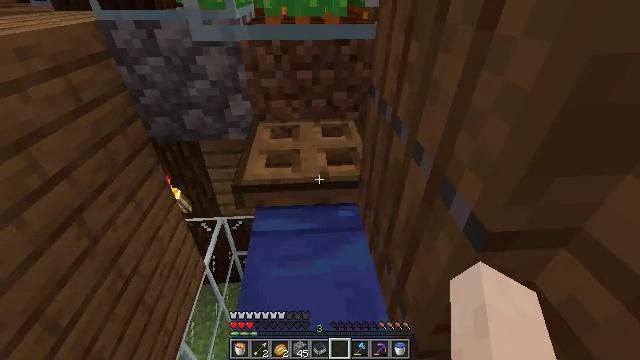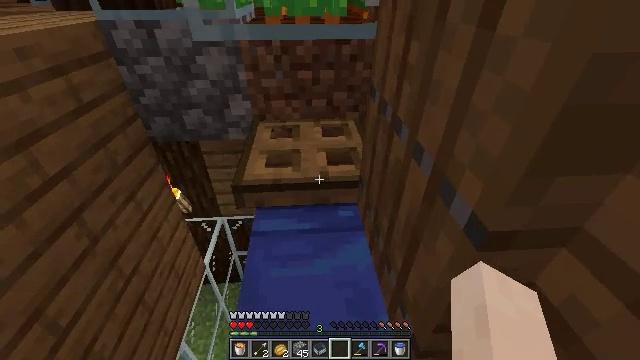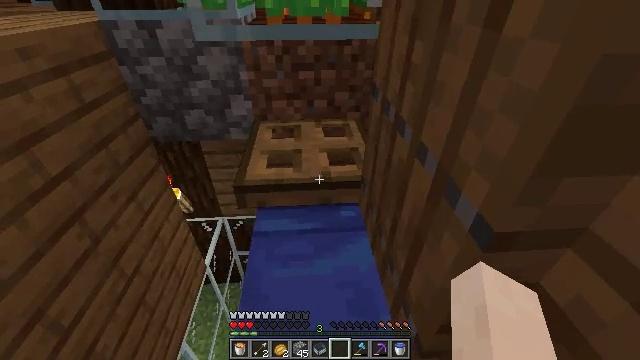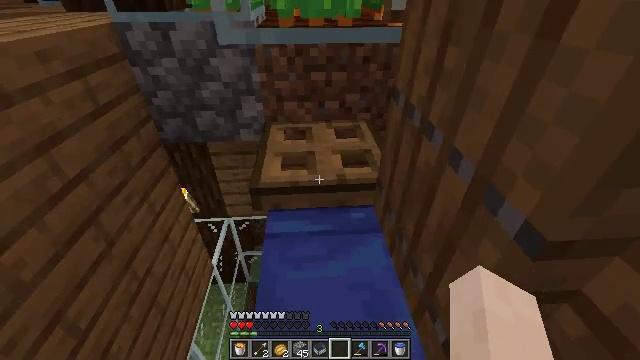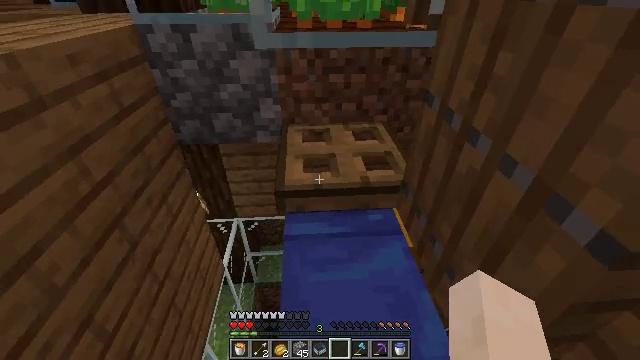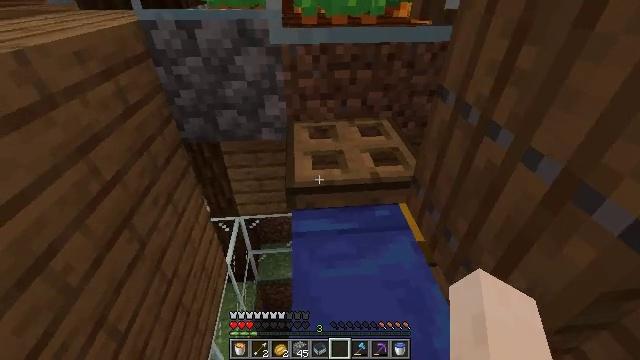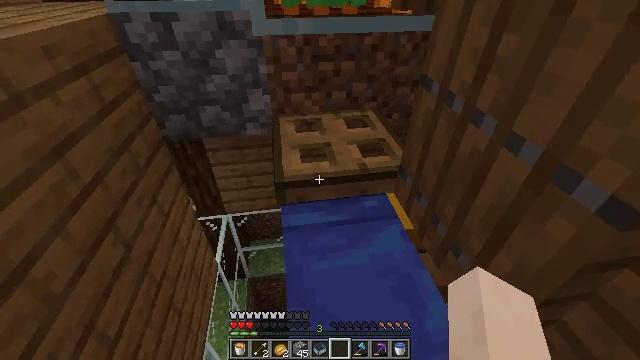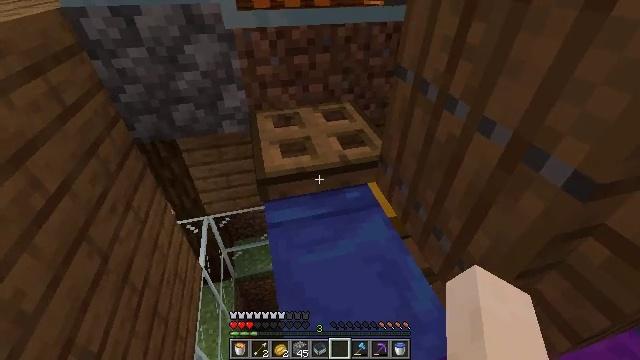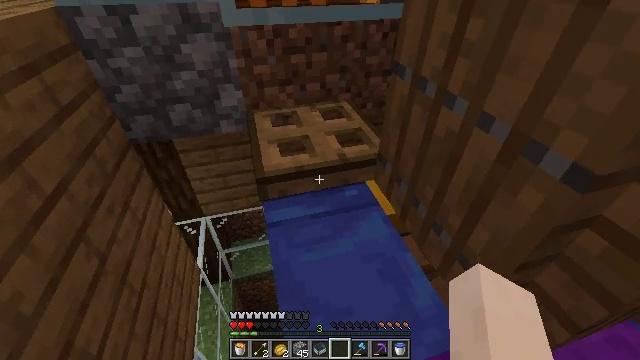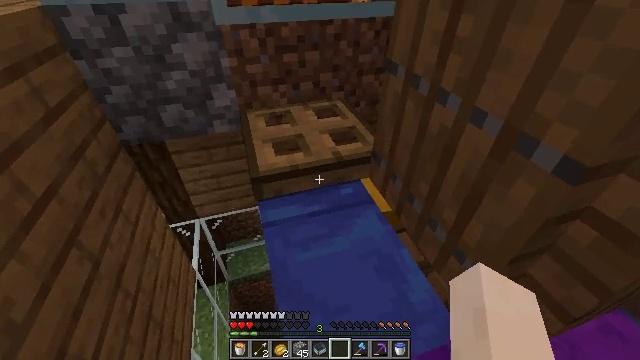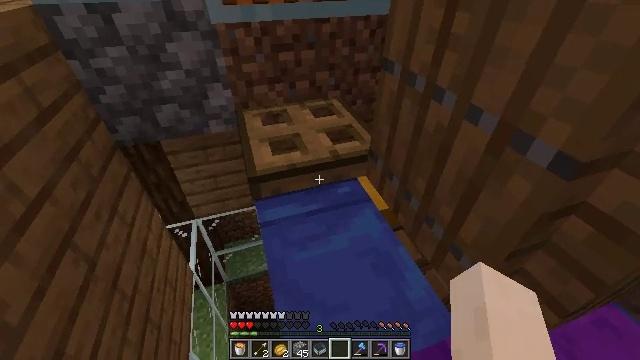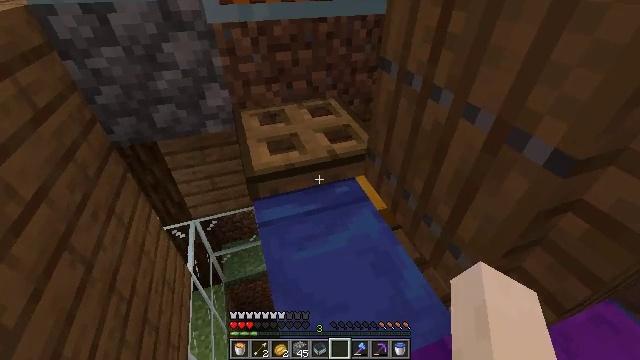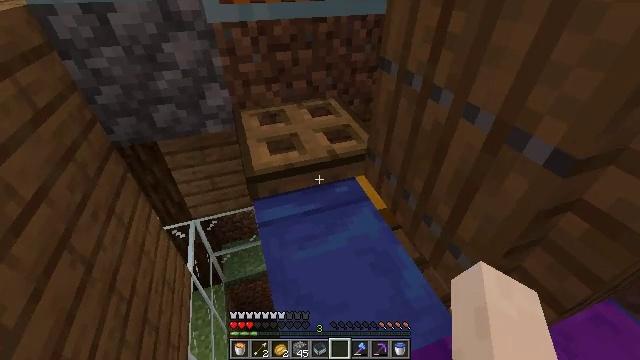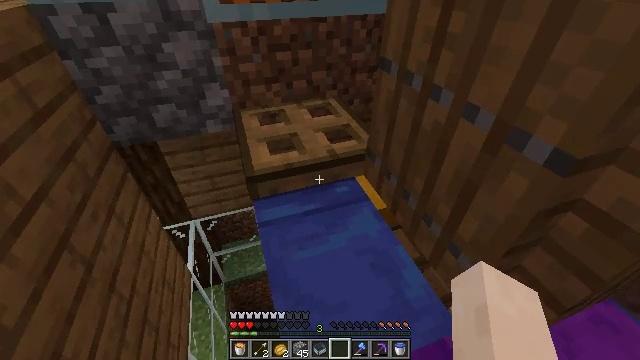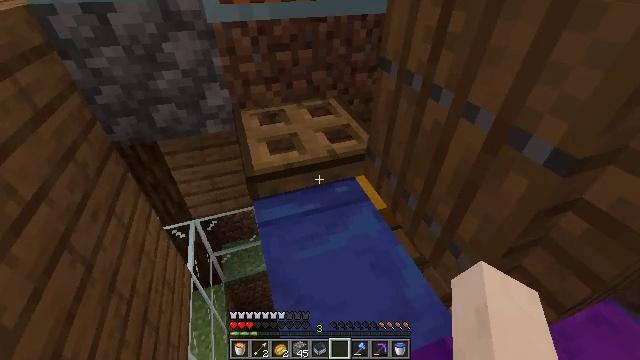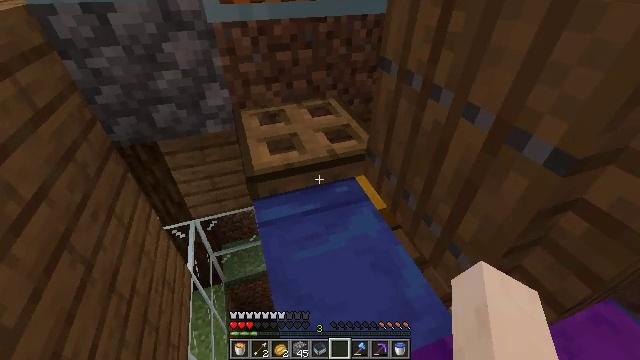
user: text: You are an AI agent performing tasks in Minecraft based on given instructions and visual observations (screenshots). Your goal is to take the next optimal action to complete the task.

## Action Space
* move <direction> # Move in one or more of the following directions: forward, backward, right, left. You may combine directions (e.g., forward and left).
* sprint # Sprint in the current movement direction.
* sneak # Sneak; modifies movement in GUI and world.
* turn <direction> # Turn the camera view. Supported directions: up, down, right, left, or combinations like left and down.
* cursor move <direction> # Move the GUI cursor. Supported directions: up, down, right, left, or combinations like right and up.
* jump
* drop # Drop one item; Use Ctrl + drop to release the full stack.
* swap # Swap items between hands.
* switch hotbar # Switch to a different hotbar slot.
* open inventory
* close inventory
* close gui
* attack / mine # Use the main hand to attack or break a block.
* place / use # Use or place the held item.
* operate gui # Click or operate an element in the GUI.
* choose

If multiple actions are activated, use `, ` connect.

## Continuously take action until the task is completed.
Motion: motion action
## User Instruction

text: Mine the blue bed to pick it up.
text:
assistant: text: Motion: no_op
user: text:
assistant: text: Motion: move left
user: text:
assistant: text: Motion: move left
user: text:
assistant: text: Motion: no_op
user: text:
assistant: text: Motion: turn right
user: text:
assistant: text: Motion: turn right and down
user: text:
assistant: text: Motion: turn right and down
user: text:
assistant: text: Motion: turn right
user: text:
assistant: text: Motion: turn right
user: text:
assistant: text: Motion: no_op
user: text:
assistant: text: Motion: no_op
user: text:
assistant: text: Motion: no_op
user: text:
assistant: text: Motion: no_op
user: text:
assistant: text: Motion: no_op
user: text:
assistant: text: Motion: no_op
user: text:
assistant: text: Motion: no_op
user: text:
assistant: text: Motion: no_op
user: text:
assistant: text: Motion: turn down
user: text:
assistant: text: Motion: move forward
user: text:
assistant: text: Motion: move forward
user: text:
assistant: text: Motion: no_op
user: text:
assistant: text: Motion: no_op
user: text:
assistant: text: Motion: turn right
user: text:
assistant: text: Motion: turn right and down
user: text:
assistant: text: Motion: turn right and down
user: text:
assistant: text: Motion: no_op
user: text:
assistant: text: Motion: no_op
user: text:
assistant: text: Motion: no_op
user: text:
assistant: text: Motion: no_op
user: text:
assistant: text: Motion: no_op